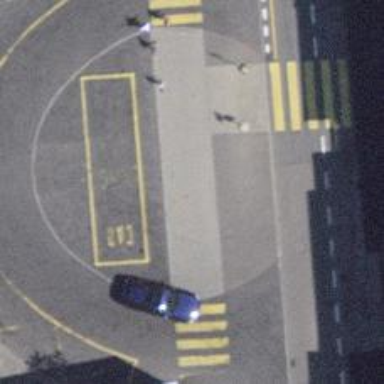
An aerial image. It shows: Bus stop with platform for public transport.